Field crop: maize
Growth stage: 2
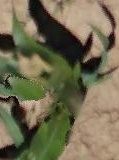
Species: maize